Question: I have asked this is several variations but I now have some definitive code that contains a bug I can't dig out.
I have an Angular service like this:
'''
.service("lookupDataService", [
'$q', '$http', '$timeout', function($q, $http, $timeout) {
this.brokers = function() {
var cachedBrokers = localStorage.getItem("brokers");
if (!cachedBrokers) {
return $http.get('/api/brokers')
.success(function (data) {
localStorage.setItem("brokers", data);
});
} else {
return $timeout(function () {
return {
"data": localStorage.getItem("brokers")
}
}, 1000);
}
}
}])
'''
and I consume this service in my controller
'''
$scope.loadData = function() {
$scope.promise = $q.all([
lookupDataService.brokers()
.then(function(data) { $scope.enquiriesBrokers = data; }),
]);
};
'''
Now I know there are several problems with this code, but I am mainly focused on trying to return a promise to my controller from the service. For example, the $q apparently does nothing with its promise, but I assure you it does later in the code.
Inspecting the data in the service retrieves the desires results, but when this trickles to the controller, the data is [Object object] rather than an array of these.
How do I return a promise when I don't have one?
Here is a sample of the JSON returned from the service:

And here is a sample of the HTML:
'''
<div class="col-sm-4">
<label for="enquiries-broker">Broker:</label>
<select ng-model="equiriesSelectedBroker" class="form-control" ng-options="broker.brokerCodeField for broker in enquiriesBrokers" id="enquiries-broker">
<option value="">Please select a broker</option>
</select>
</div>
'''
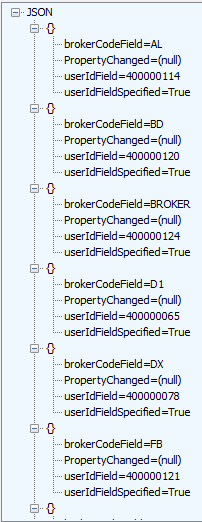
Answer: Use the object and return promise
'''
.service("lookupDataService", [
'$q', '$http', '$timeout', function($q, $http, $timeout) {
this.brokers = function() {
var defer = $q.defer()
var cachedBrokers = localStorage.getItem("brokers");
if (!cachedBrokers) {
$http.get('/api/brokers')
.success(function (data) {
// defer resolve
defer.resolve({data:data})
localStorage.setItem("brokers", angular.toJson(data));
});
} else {
// defer resolve
defer.resolve({data:angular.fromJson(cachedBrokers) })
}
// defer return promise
return defer.promise;
}
}])
'''
So you will from service even if there is no $http call
Populating 'SELECT' with JSON so the 'ng-model' will obtain
'broker.userIdField as broker.brokerCodeField for broker in enquiriesBrokers' is telling that use 'broker.userIdField' as value and 'broker.brokerCodeField' as label
'''
<select ng-model="equiriesSelectedBroker" class="form-control"
ng-options="broker.userIdField as broker.brokerCodeField for broker in enquiriesBrokers" id="enquiries-broker">
<option value="">Please select a broker</option>
</select>
'''